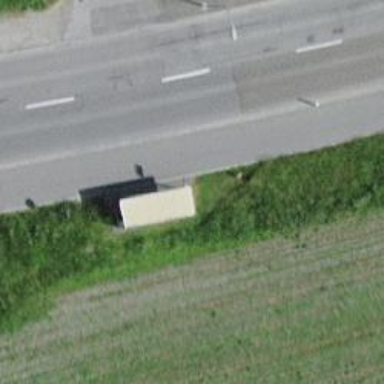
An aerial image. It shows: Bus stop with platform for public transport.